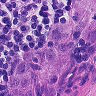
Metastatic tissue present: yes